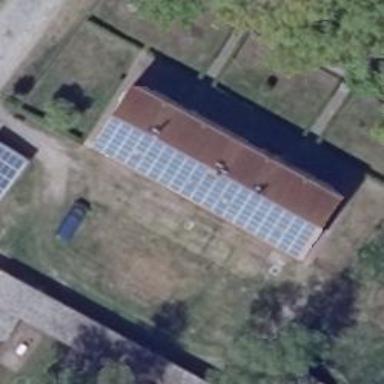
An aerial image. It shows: Solar photovoltaic panel generating electricity through small installation.